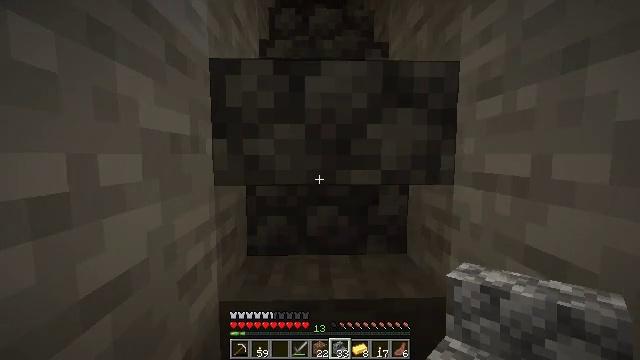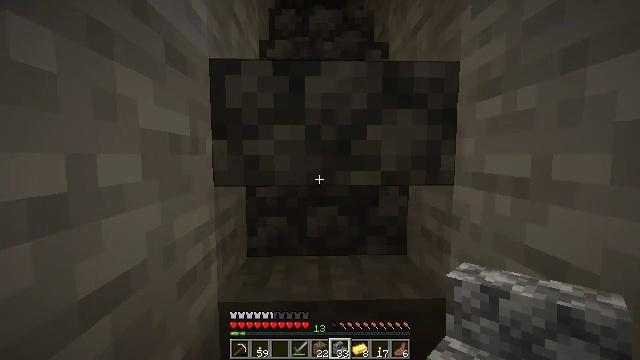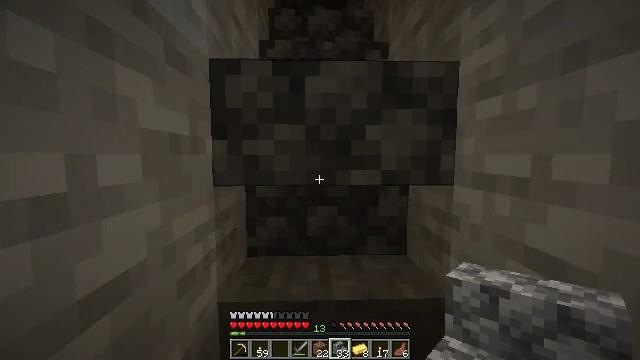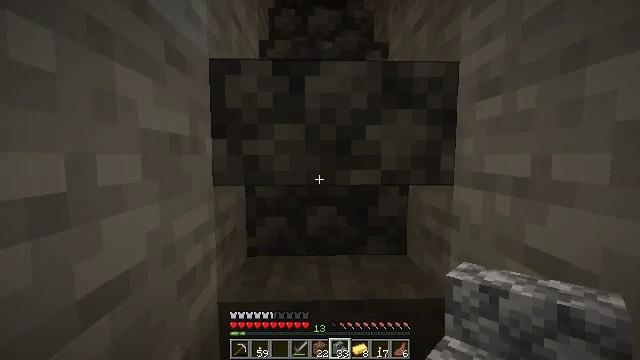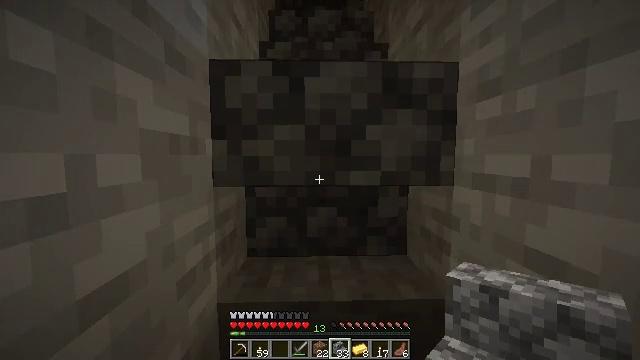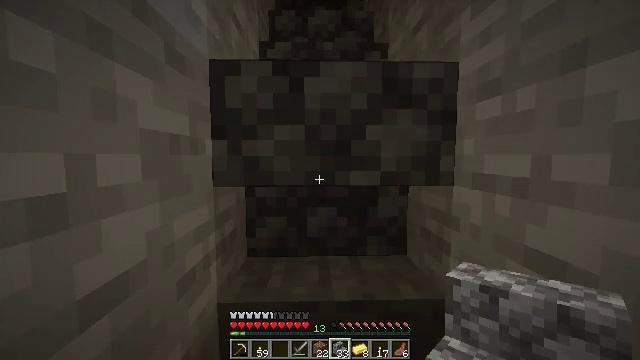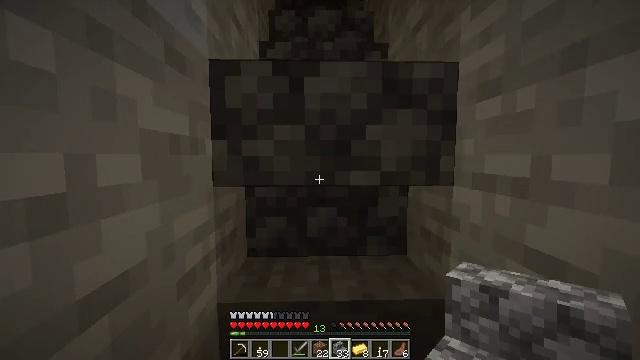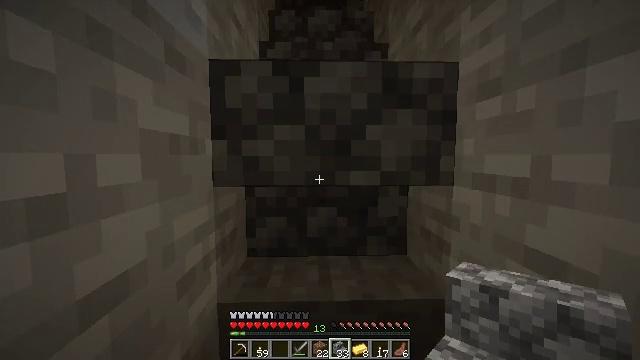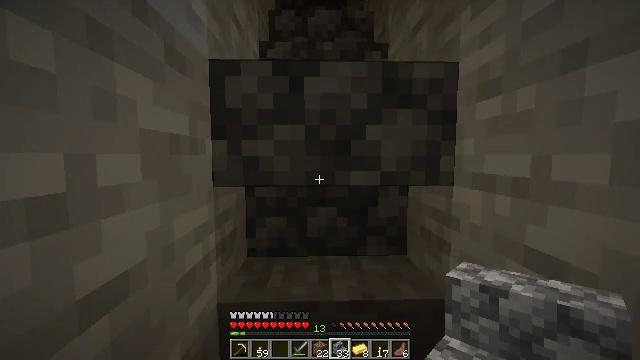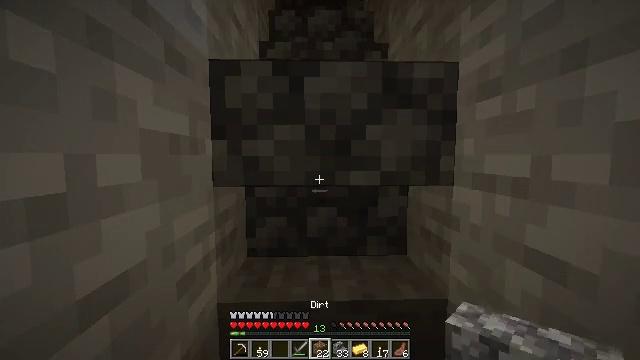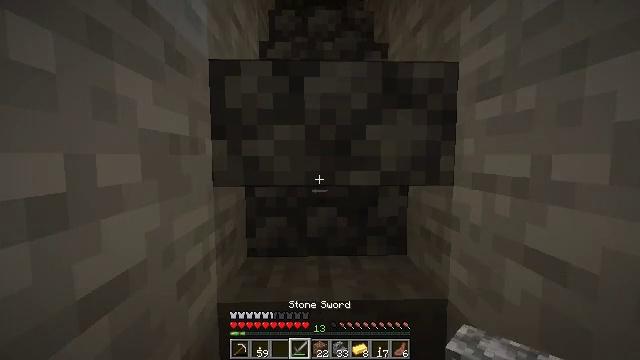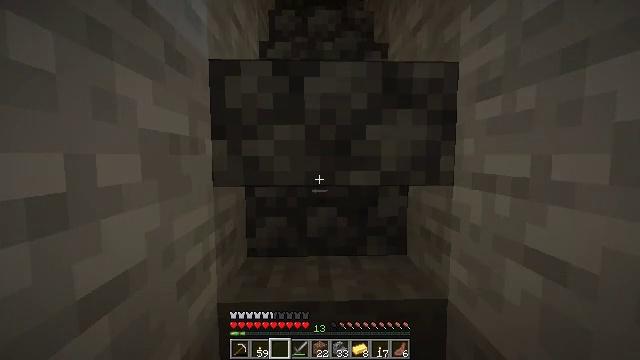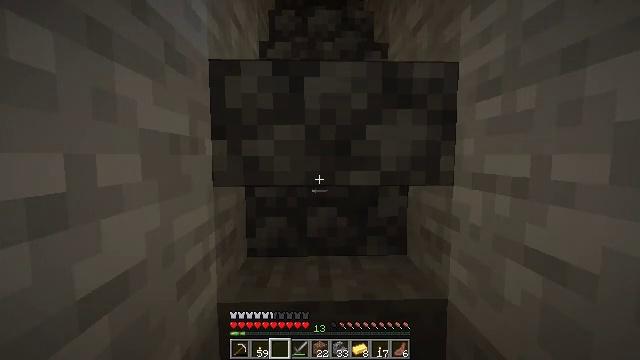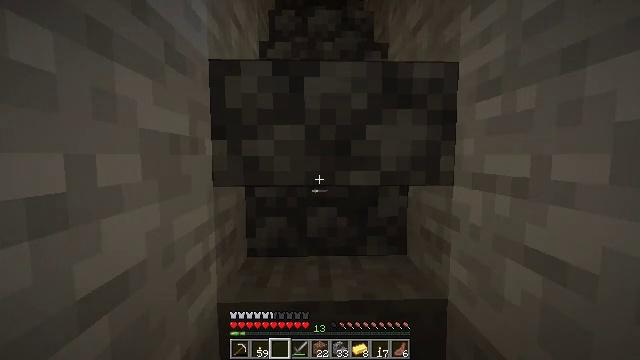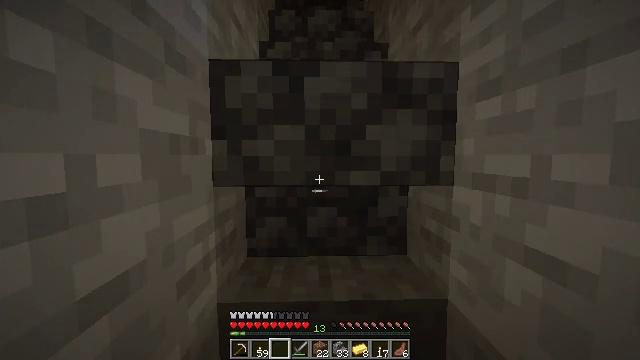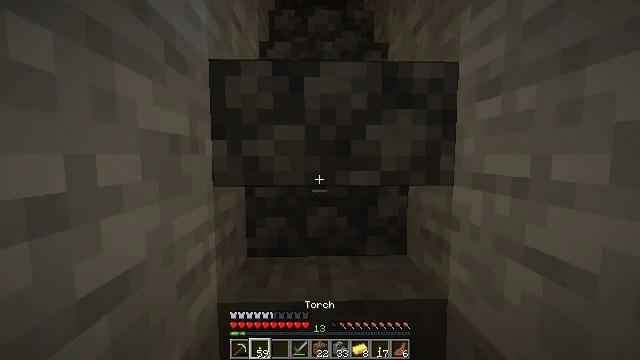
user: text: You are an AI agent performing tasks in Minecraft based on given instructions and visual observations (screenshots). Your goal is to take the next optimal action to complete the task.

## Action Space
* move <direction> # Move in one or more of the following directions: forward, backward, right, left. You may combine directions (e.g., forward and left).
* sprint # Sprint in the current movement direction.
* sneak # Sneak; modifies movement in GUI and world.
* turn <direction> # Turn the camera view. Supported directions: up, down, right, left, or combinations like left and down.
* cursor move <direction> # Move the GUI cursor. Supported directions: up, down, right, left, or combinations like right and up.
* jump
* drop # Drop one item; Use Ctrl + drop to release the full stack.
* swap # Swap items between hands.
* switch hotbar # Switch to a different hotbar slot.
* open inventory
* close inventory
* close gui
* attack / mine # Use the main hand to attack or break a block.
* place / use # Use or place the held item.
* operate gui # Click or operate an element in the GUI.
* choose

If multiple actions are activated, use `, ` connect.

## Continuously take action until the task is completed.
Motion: motion action
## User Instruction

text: Gather cobblestone stairs from the structure.
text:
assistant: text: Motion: no_op
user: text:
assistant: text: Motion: no_op
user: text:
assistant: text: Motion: no_op
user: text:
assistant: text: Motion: no_op
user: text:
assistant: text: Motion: no_op
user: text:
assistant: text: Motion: no_op
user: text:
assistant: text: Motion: no_op
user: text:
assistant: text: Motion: no_op
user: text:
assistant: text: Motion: no_op
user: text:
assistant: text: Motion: no_op
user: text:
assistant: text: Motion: no_op
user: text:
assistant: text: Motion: no_op
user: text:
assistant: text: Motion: no_op
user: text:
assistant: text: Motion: no_op
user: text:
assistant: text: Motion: no_op
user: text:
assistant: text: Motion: no_op
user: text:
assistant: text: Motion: no_op
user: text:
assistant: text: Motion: no_op
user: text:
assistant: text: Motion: no_op
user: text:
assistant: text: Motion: no_op
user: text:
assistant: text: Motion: no_op
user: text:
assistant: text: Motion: no_op
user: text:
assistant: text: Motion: no_op
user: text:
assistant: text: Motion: no_op
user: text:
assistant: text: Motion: turn left and down
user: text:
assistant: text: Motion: turn down
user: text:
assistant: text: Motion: turn down, attack / mine
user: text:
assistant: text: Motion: attack / mine
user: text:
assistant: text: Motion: attack / mine
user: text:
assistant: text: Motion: attack / mine